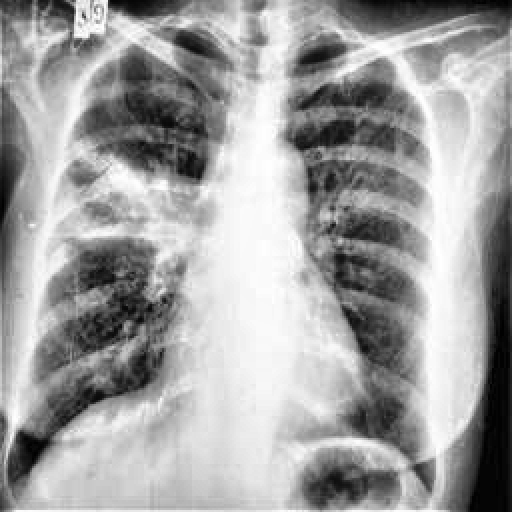
Finding: TUBERCULOSIS